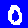
Digit: 0